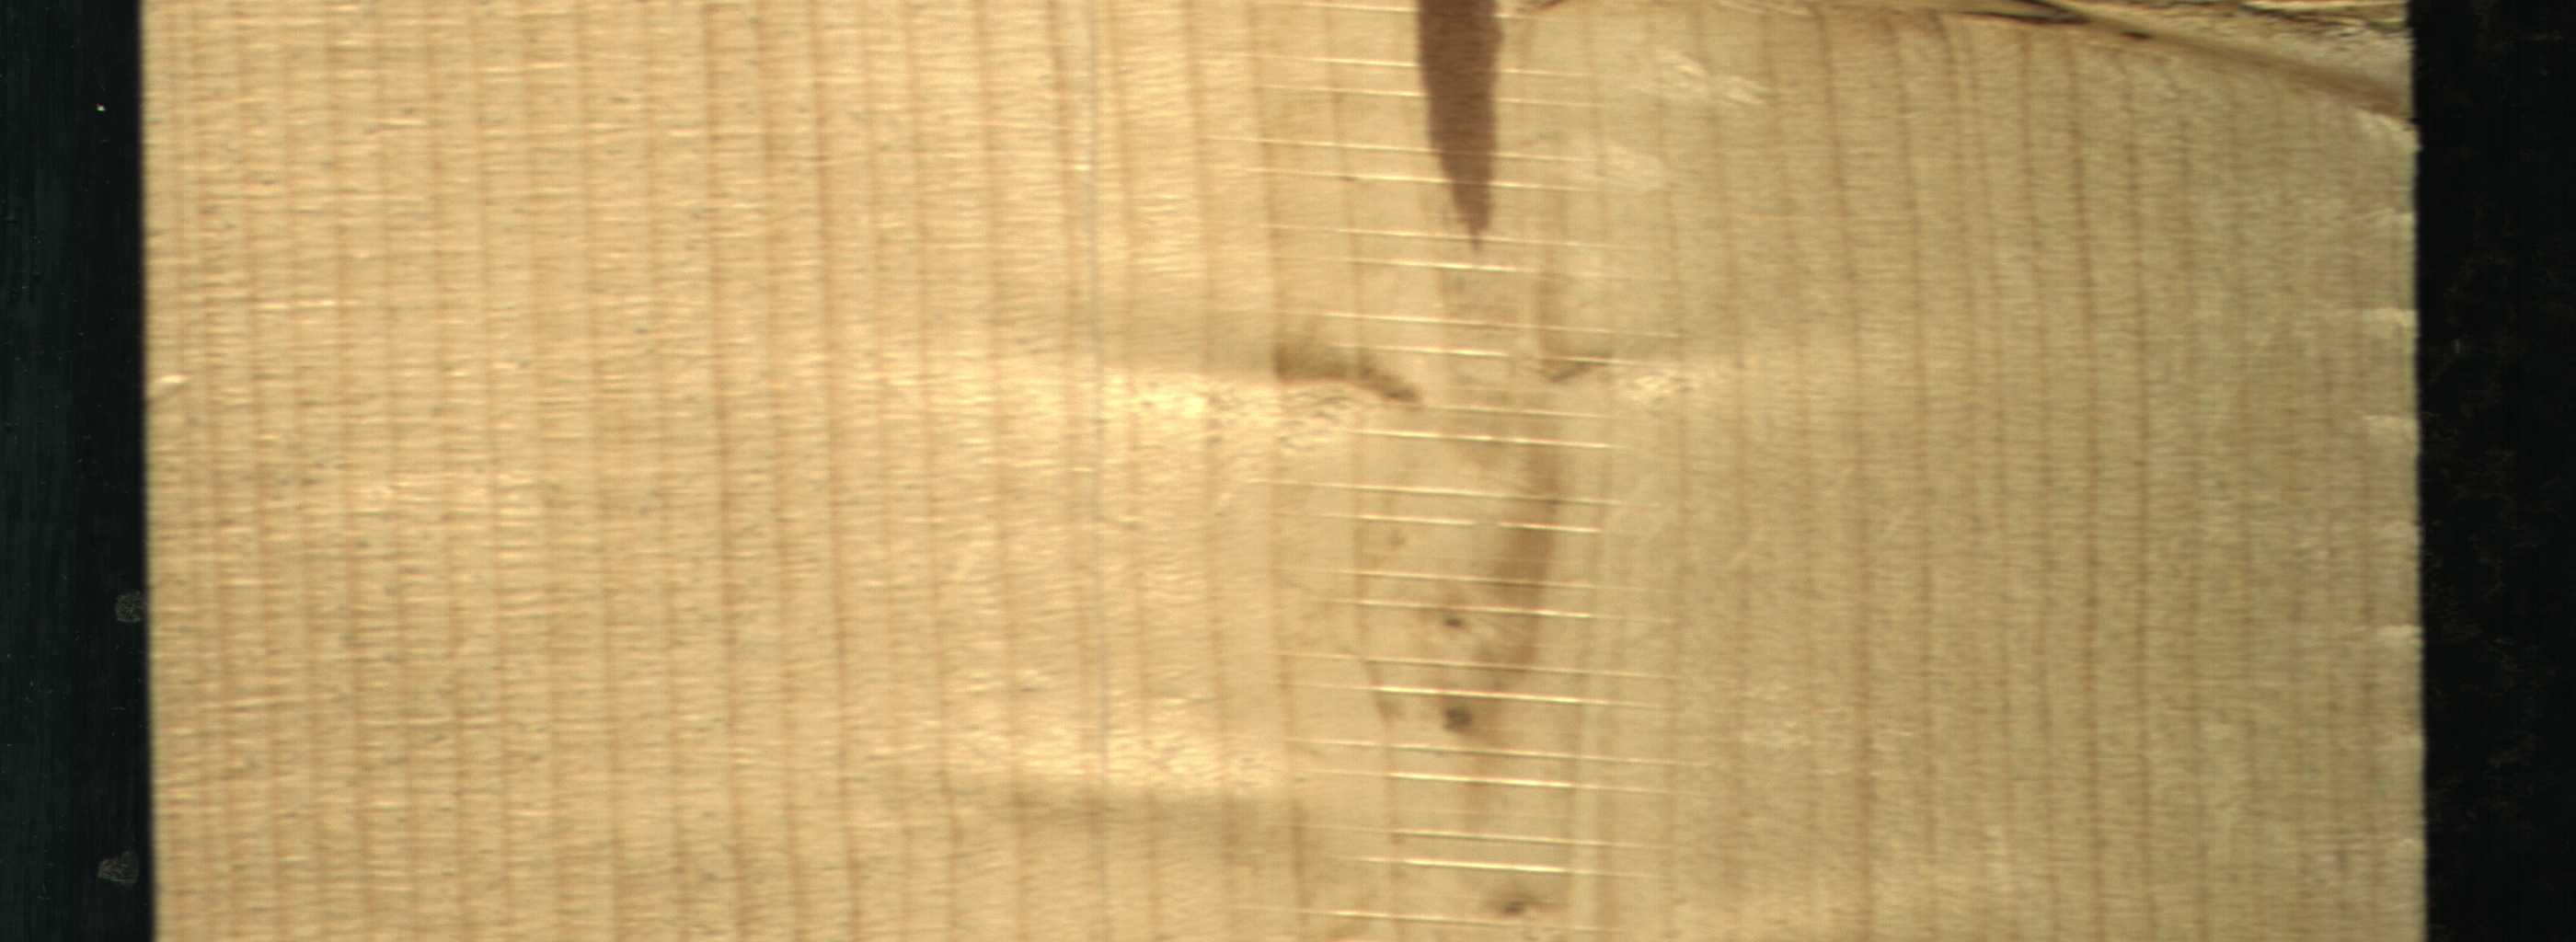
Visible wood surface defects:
Marrow
Live_Knot